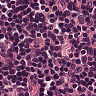
Metastatic tissue present: no